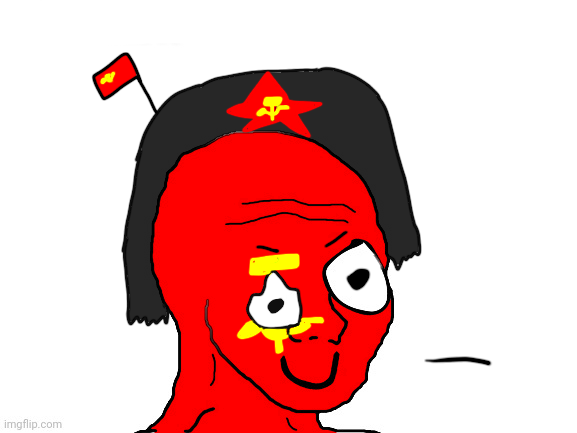
Label: 5_Oomer